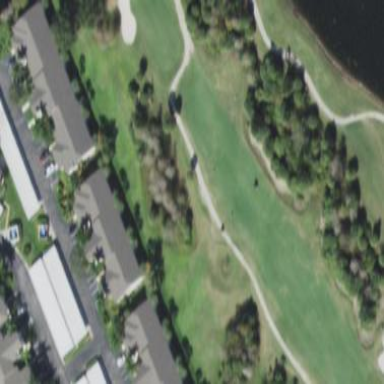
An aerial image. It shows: Golf fairway in the image.